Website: apple
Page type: orders-overview
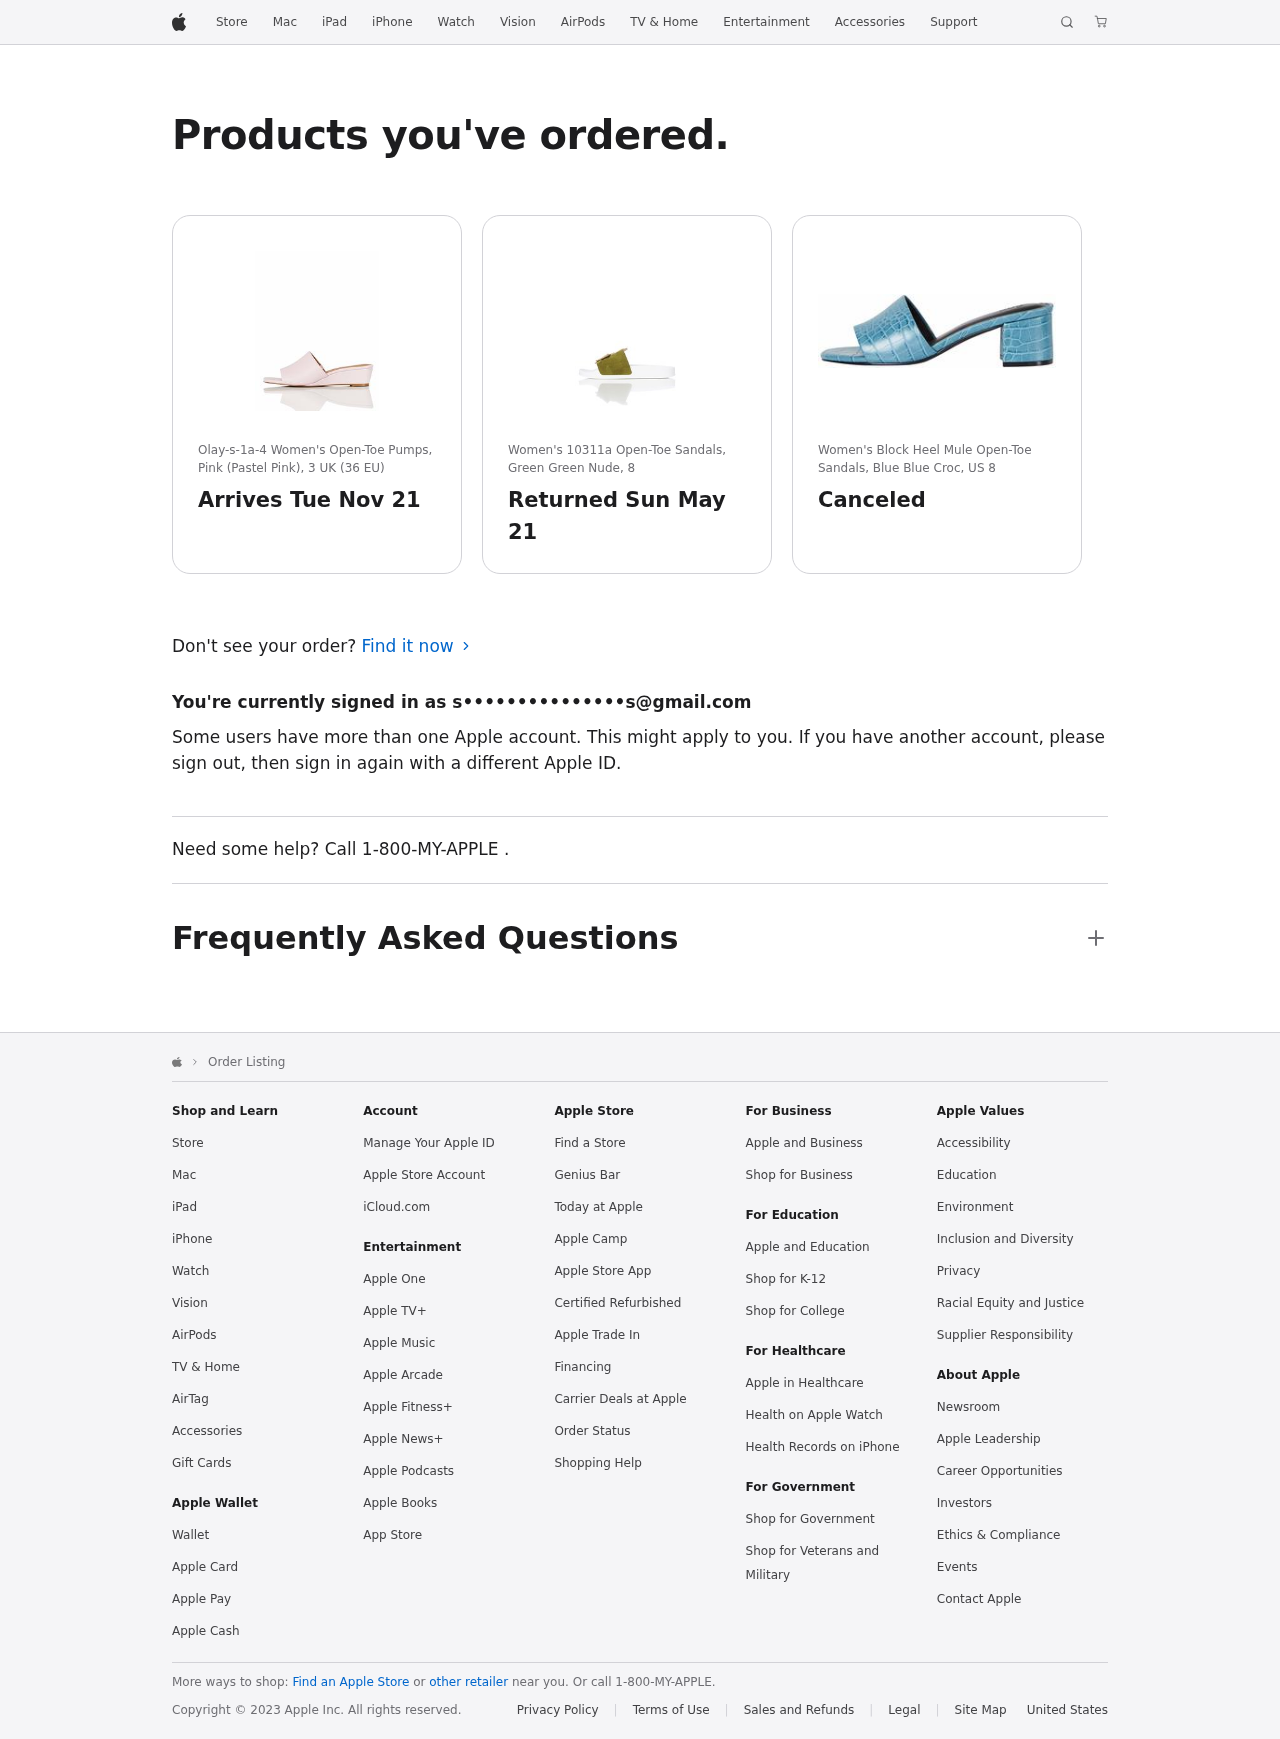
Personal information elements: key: PII_EMAIL
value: s•••••••••••••••s@gmail.com
Product elements: key: PRODUCT1_NAME
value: Olay-s-1a-4 Women's Open-Toe Pumps, Pink (Pastel Pink), 3 UK (36 EU)
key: PRODUCT2_NAME
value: Women's 10311a Open-Toe Sandals, Green Green Nude, 8
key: PRODUCT3_NAME
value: Women's Block Heel Mule Open-Toe Sandals, Blue Blue Croc, US 8
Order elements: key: ORDER_DELIVERY_DATE
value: Tue Nov 21
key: ORDER_RETURN_BY_DATE
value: Sun May 21